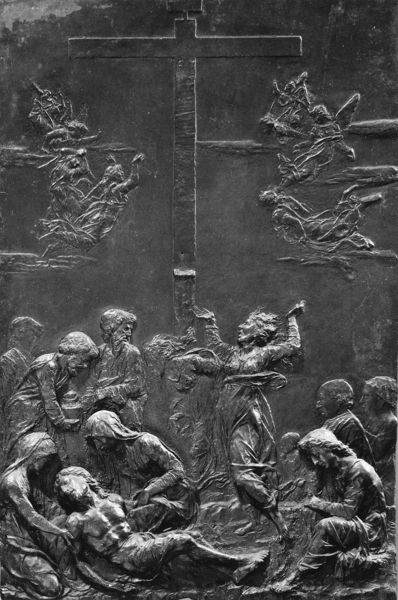
Titel: Beweinung Christi
Künstler: Francesco di Giorgio
Standort: Venedig, S. Maria del Carmine (EU - I - Venetien)
Schlagwörter: flügel, himmel, mann, umhang, frauen, menschen, grau, männer, tuch, johannes, tod, tot, trauer, fliegen, engel, relief, liegen, metall, bronze, foto, kreuz, plastisch, stich, schwarzweiß, christus, jesus, kreuzabnahme, kreuzigung, hammer, jünger, maria, kupferstich, gekreuzigt, christen, grablegung, klagend, ghiberti, betten, basrelief, kruz, kreuf